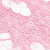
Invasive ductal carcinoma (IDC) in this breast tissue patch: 0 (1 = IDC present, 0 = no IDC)